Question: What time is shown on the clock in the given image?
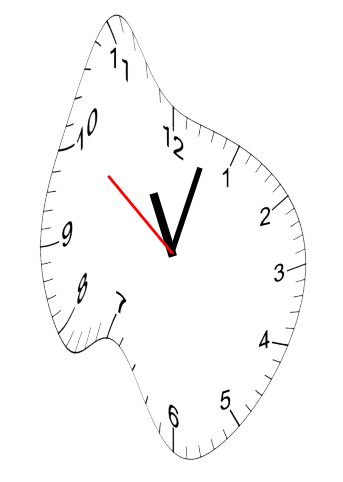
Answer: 11:02:51